Question: I used 'Config.set('modules', 'monitor', '')' on one of my Kivy apps to get the fps bar, but I can't get it disabled now.
Kivy version -- 1.10.1
I've tried everything and checked every line of code but can't get it disabled. Also if I write a basic code with just
'''
from kivy.app import App
from kivy.uix.button import Button
'''
imports I still getting the fps bar. I even reinstalled the whole Kivy environment but still I have the fps bar.
These are all the imports that I used in my file which created all the problem.
'''
import kivy
kivy.require("1.10.1")
# from kivy.config import Config
# Config.set('graphics', 'resizable', 0)
# Config.set('graphics', 'width', 500)
# Config.set('graphics', 'height', 300)
# Config.set('modules', 'monitor', '')
from kivy.metrics import *
from kivy.core.window import Window
Window.size = (sp(500), sp(300))
from kivy.app import App
from kivy.uix.label import Label
from kivy.graphics import Line, InstructionGroup, Color
from kivy.properties import ObjectProperty, Property
from kivy.core.audio import SoundLoader
from kivy.clock import Clock
from kivy.uix.screenmanager import Screen, ScreenManager, FadeTransition
from kivy.lang import Builder
import random as rnd
import time
'''
This is the basic code.
'''
from kivy.app import App
from kivy.uix.button import Button
class TestApp(App):
def build(self):
return Button(text='Hello World')
TestApp().run()
'''
Output Image

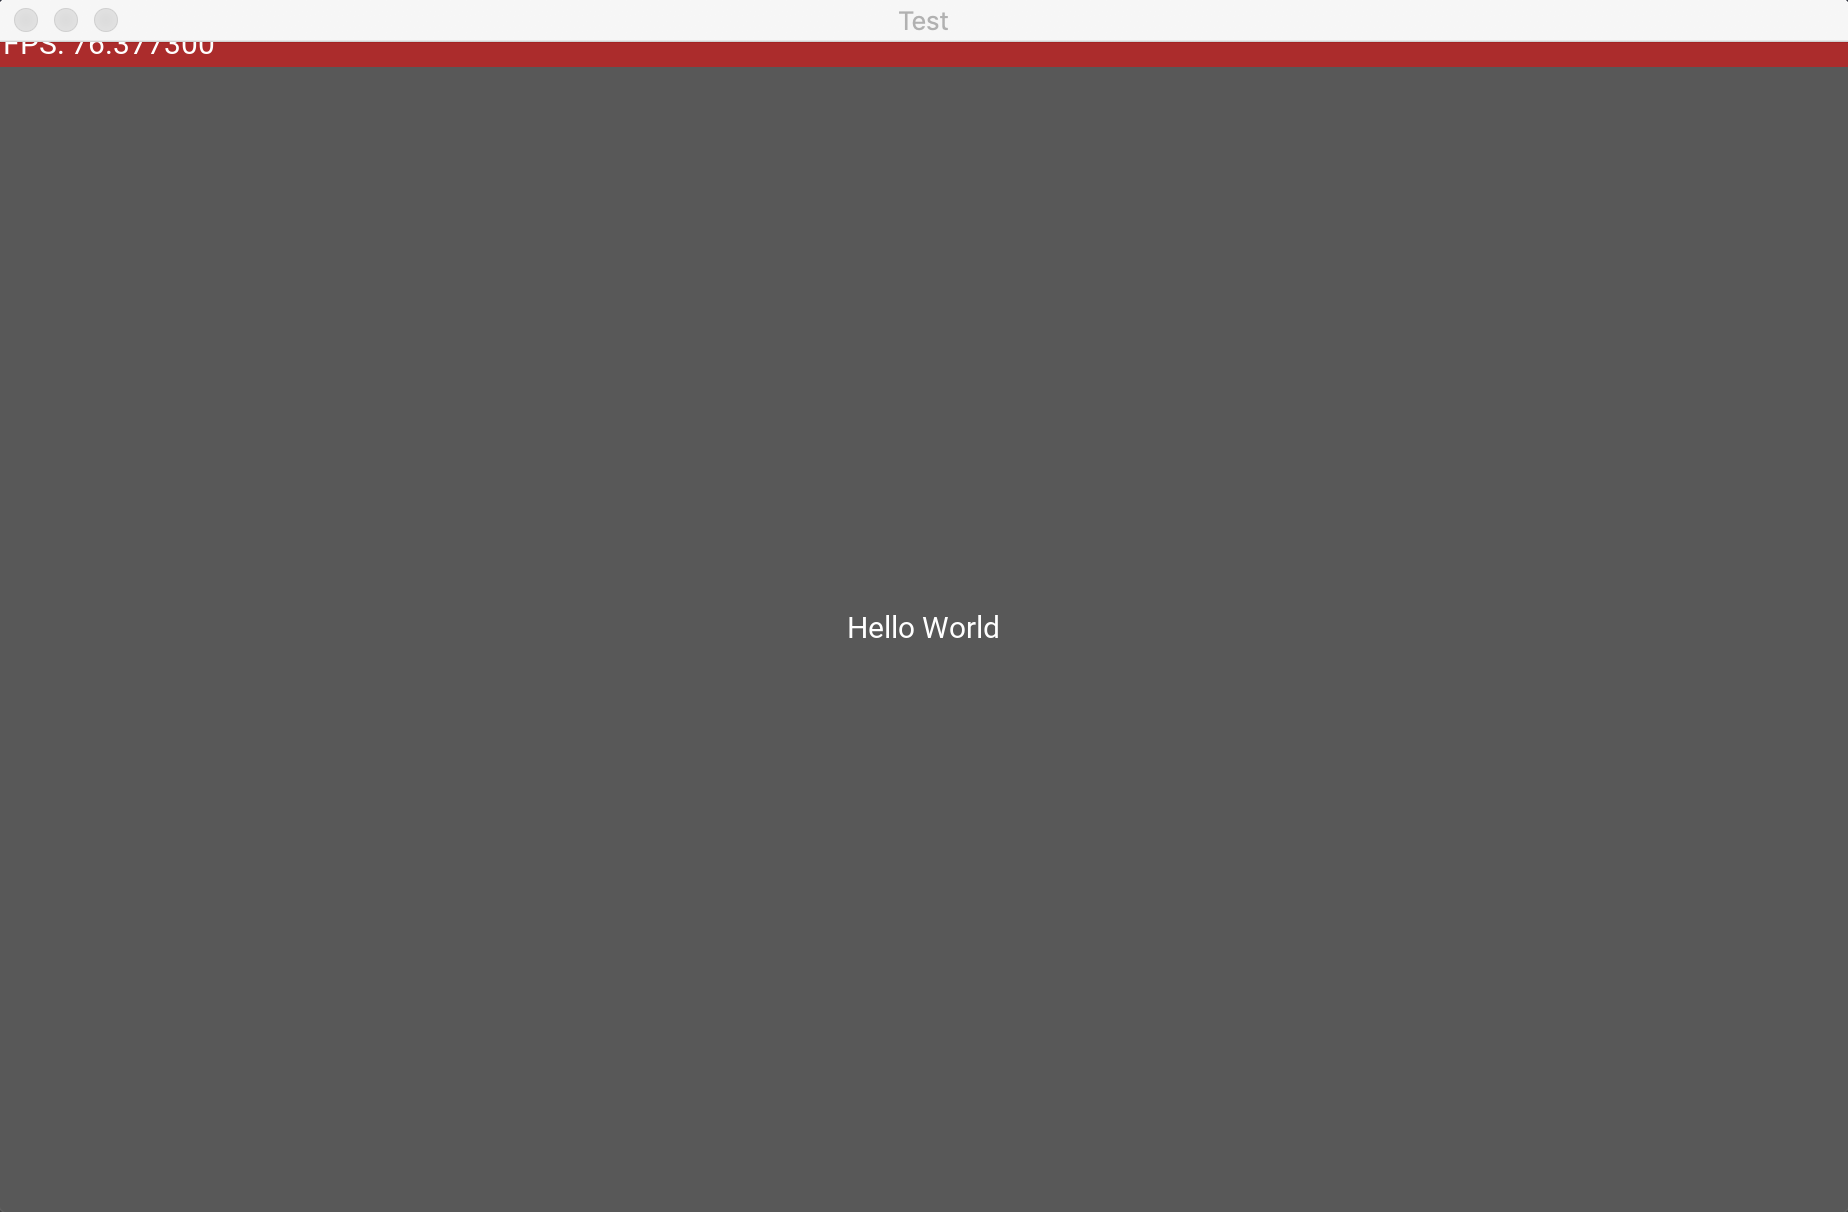
Answer: From <URL> comment I've found a fix to this problem in case anyone else gets into the same problem.
: Always create a backup of the file.
1. Go to this directory. Windows: C:\Users\tito\.kivy\config.ini macOS: /Users/tito/.kivy/config.ini Linux: /home/tito/.kivy/config.ini
2. Open config.ini
3. Find [modules]
monitor =
4. Delete monitor = and Save it.
If anything happens just delete the 'config.ini' and Kivy will create a new one but all your configurations will reset.